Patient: sex M, age 52
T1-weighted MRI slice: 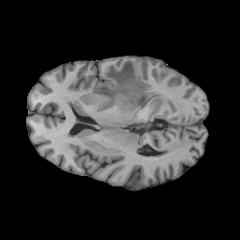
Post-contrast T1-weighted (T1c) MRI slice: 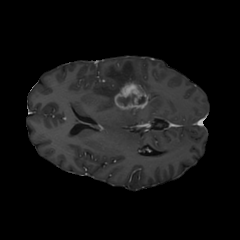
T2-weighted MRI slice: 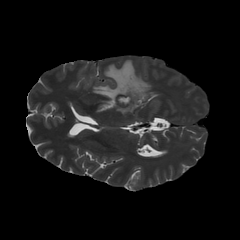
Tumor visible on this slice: yes
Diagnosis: Glioblastoma, IDH-wildtype
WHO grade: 4